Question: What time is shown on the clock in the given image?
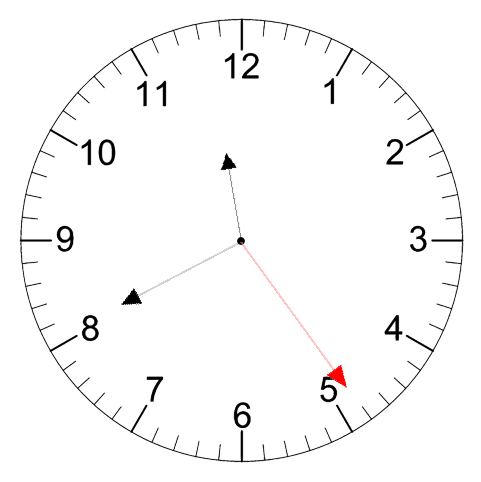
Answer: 11:40:24